Question: I have a series of barcharts that I am creating with ggplot for a presentation.
The data being presented are questionnaire responses which have six possible answers (likert scale).
The data is "narrow" to allow for a grouped barchart to show the previous years results as well as the latest ones.
The variable column holds the question names (more than just the one shown here) and the value column the answers given.
data.melted:
'''
Survey Group variable value
1 2012 Out.patients Understood.carer Extremely well
2 2012 Out.patients Understood.carer Extremely well
3 2012 Out.patients Understood.carer Extremely well
4 2012 Out.patients Understood.carer Very well
5 2012 Out.patients Understood.carer Extremely well
6 2012 Out.patients Understood.carer Extremely well
7 2012 Out.patients Understood.carer Extremely well
8 2012 Out.patients Understood.carer Very well
9 2012 Out.patients Understood.carer Extremely well
10 2012 Out.patients Understood.carer Extremely well
11 2013 Out.patients Understood.carer Very well
12 2013 Out.patients Understood.carer Extremely well
13 2013 Out.patients Understood.carer Extremely well
14 2013 Out.patients Understood.carer Extremely well
15 2013 Out.patients Understood.carer Extremely well
16 2013 Out.patients Understood.carer Extremely well
17 2013 Out.patients Understood.carer Extremely well
18 2013 Out.patients Understood.carer Extremely well
19 2013 Out.patients Understood.carer Extremely well
20 2013 Out.patients Understood.carer Extremely well
'''
Code:
'''
library("ggplot2")
data.melted <- structure(list(Survey = structure(c(1L, 1L, 1L, 1L, 1L, 1L, 1L, 1L, 1L,
1L, 2L, 2L, 2L, 2L, 2L, 2L, 2L, 2L, 2L, 2L), .Label = c("2012", "2013"), class =
"factor"), Group = structure(c(1L, 1L, 1L, 1L, 1L, 1L, 1L, 1L, 1L, 1L, 1L, 1L, 1L, 1L,
1L, 1L, 1L, 1L, 1L, 1L), .Label = "Out.patients", class = "factor"), variable =
structure(c(1L, 1L, 1L, 1L, 1L, 1L, 1L, 1L, 1L, 1L, 1L, 1L, 1L, 1L, 1L, 1L, 1L, 1L, 1L,
1L), .Label = "Understood.carer", class = "factor"), value = structure(c(6L, 6L, 6L,
5L, 6L, 6L, 6L, 5L, 6L, 6L, 5L, 6L, 6L, 6L, 6L, 6L, 6L, 6L, 6L, 6L), .Label = c("Not
applicable", "Not at all", "Slightly", "Quite well", "Very well", "Extremely well"),
class = c("ordered", "factor"))), .Names = c("Survey", "Group", "variable", "value"),
row.names = c(NA, -20L), class = "data.frame")
order1 <- c("Not applicable", "Not at all","Slightly","Quite well","Very well","Extremely well")
data.melted$value <- factor(data.melted$value, levels=order1, ordered=TRUE)
ggplot(data.melted[which(data.melted$variable=="Understood.carer"),], aes(value, fill=Survey)) + geom_histogram(position="dodge", colour="black") + xlab("Score") + scale_fill_brewer(palette="Paired") + theme(axis.text.x = element_text(angle=15, hjust=1, vjust=1))
'''
The graph from the data given:

The problem is that some of the questions (as in the example data) do not have answers at each level, so when the graph is produced there are only the grouped columns for two or three of the possible six answers (as with the above data).
For ease of comparison people want all the possible answers on all graphs, even if there are no counts for the answers.
How do I go about doing this?
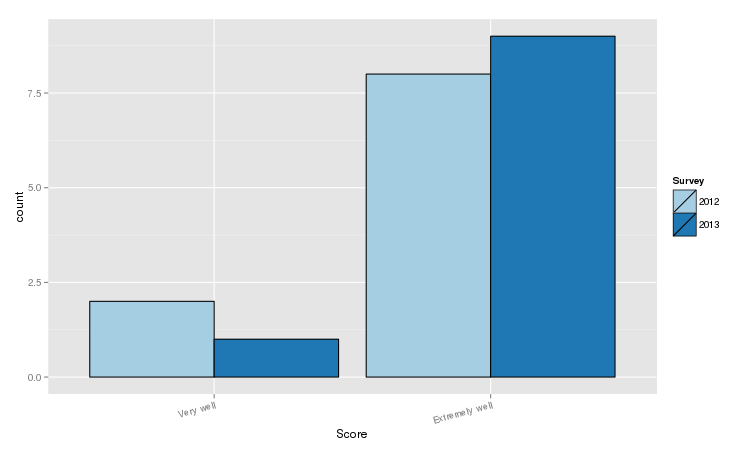
Answer: The 'discrete_scale' function has an argument 'limits', that you can use to define what levels should be shown:
'''
scale_x_discrete(name="Score", limits=levels(data.melted$value))
'''